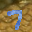
Label: 7